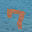
Label: 7